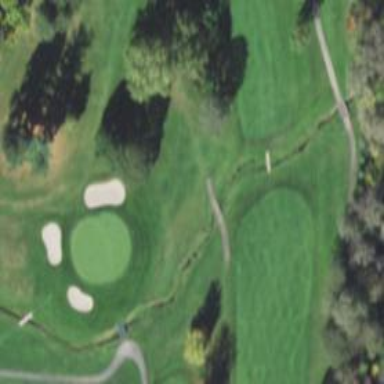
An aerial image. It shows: Path for golf carts.